Question: I have a bit trouble with floating of image.
I have a simple page, where I have some header for article, perex and image of article, its all in one container that contains footer at the bottom.
I want image to be on left side of the container, text floating around image from the right side, padded from image a few px, its all under header and footer should be under this whole thing, in the container.
But now when I m trying to float this text around image, its doing something like this.

Here is my HTML:
index.html.twig
'''
{% extends 'NatalyCooksBlogBundle::layout.html.twig' %}
{% block content %}
<article class="article">
<header>
<h1>
This is the header of article
</h1>
</header>
<img class="pure-img article-image" src="{{ asset('uploads/articles/bug2.png') }}" float="right">
<p class="perex">
This is the perex
</p>
</article>
{% endblock %}
'''
layout.html.twig
'''
<!doctype html>
<html lang="en">
<head>
<meta charset="utf-8">
<meta name="viewport" content="width=device-width, initial-scale=1.0">
<meta name="description" content="A layout example with a side menu that hides on mobile, just like the Pure website.">
<title>Side Menu &ndash; </title>
<link rel="stylesheet" href="{{asset('admin/css/pure-min.css')}}">
<link rel="stylesheet" href="{{asset('frontend/style.css')}}">
<link href="//maxcdn.bootstrapcdn.com/font-awesome/4.2.0/css/font-awesome.min.css" rel="stylesheet">
<!--[if lte IE 8]>
<link rel="stylesheet" href="css/layouts/side-menu-old-ie.css">
<![endif]-->
<!--[if gt IE 8]><!-->
<link rel="stylesheet" href="{{asset('admin/css/layouts/side-menu.css')}}">
<!--<![endif]-->
</head>
<body>
<div class="pure-g">
<div class="pure-u-5-5 container">
<div class="header">
</div>
<center>
<div class="pure-menu pure-menu-open pure-menu-horizontal">
<a href="#" class="pure-menu-heading">Site Title</a>
<ul>
<li class="pure-menu-selected"><a href="#">Home</a></li>
<li><a href="#">Flickr</a></li>
<li><a href="#">Messenger</a></li>
<li><a href="#">Sports</a></li>
<li><a href="#">Finance</a></li>
</ul>
</div>
</center>
{% block content %} {% endblock %}
<footer class="footer"><br>Created by NAMI Production, 2014</footer>
</div>
</div>
<script src="{{asset('admin/js/ui.js')}}"></script>
</body>
</html>
'''
style.css
'''
body {
background-color: mintcream;
}
.container {
background-color: #ffffff;
margin-left: 20%;
margin-right: 20%;
border-bottom: none;
/*margin-right: 20%;*/
}
.header {
width: inherit;
padding-top: 30px;
border-bottom: none;
}
.menu-center {
padding-left: 12%;
}
.article {
text-align: center;
}
.perex {
text-align: left;
padding-left: 5%;
padding-right: 5%;
float: right;
}
.article-image {
padding-left: 5%;
max-width: 35%;
float: left;
}
.footer {
height: 50px;
background-color: greenyellow;
color: #000000;
font-size: 100%;
text-align: center;
}
'''
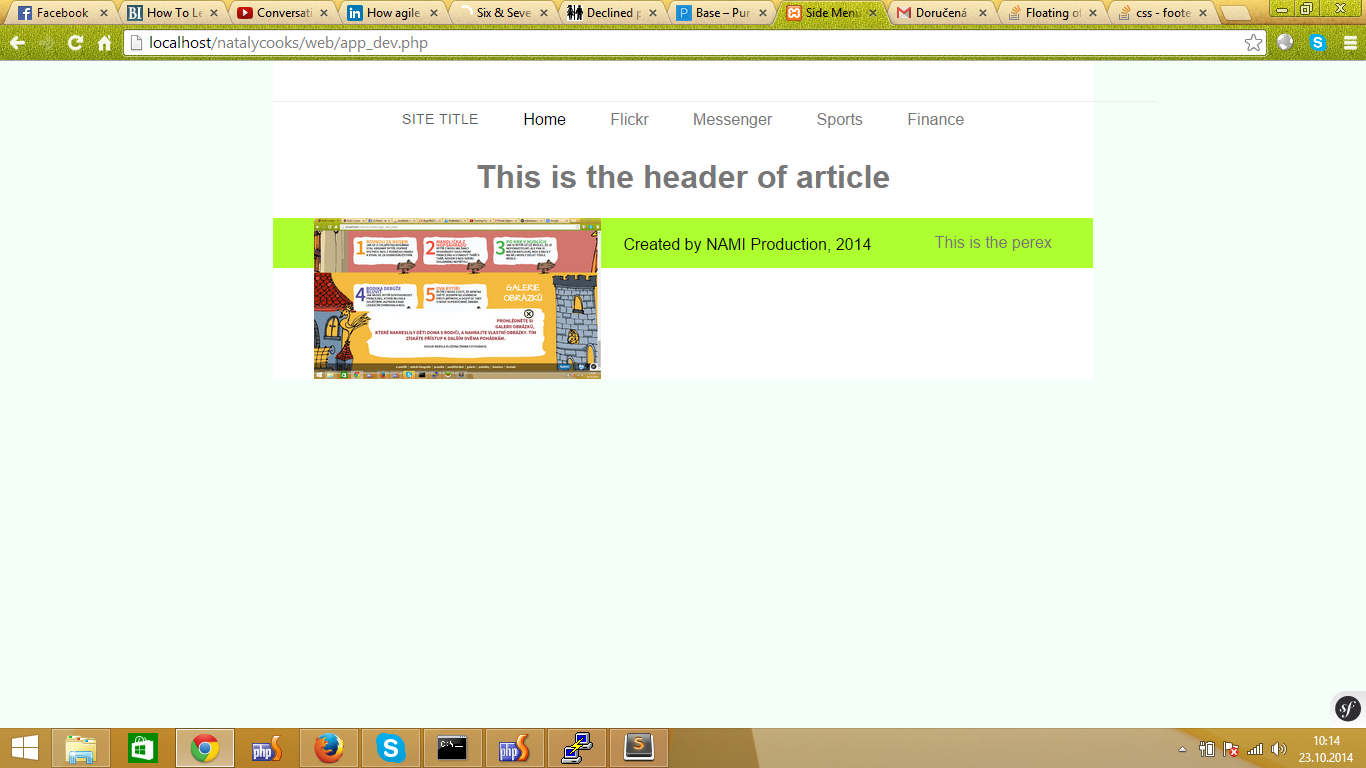
Answer: Add the following css to your contentblock(there has to be a class, a tag, or an id to it):
'''
.yourclass:after{
clear:both;
content:'';
display:block;
}
'''